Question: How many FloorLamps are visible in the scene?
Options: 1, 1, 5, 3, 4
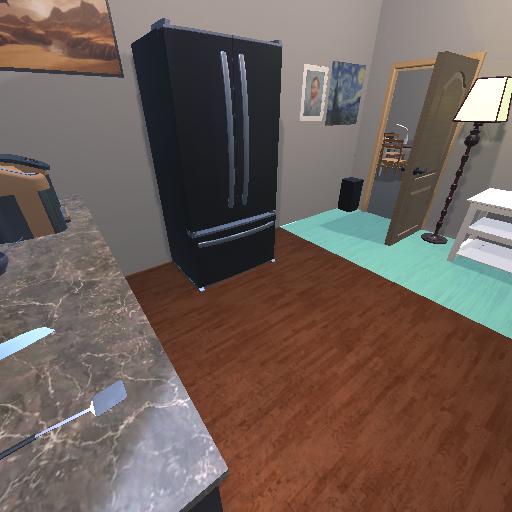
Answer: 1